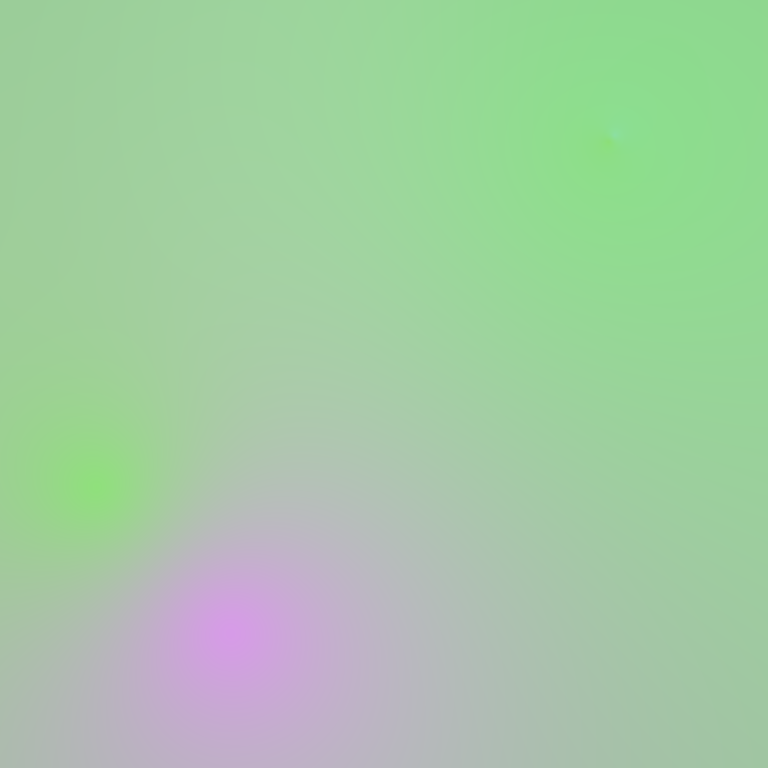
Abstract light effect, smooth gradient from soft green to gentle purple, calm atmosphere, diffuse glow, no room, no furniture, no objects.